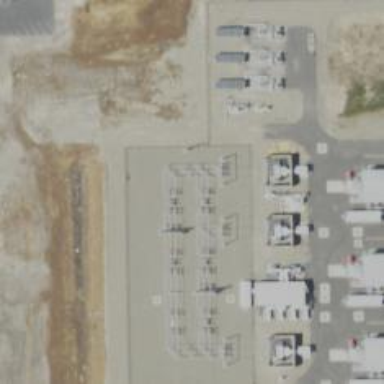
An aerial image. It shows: Power substation.